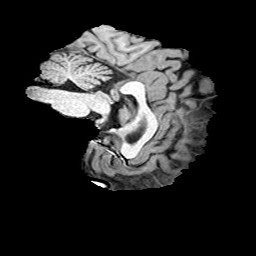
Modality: T1w
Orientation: sagittal
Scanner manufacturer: siemens
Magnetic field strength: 3 T
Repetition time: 2 s
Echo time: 0.0024 s